Question: What is the value of the measurement in the image?
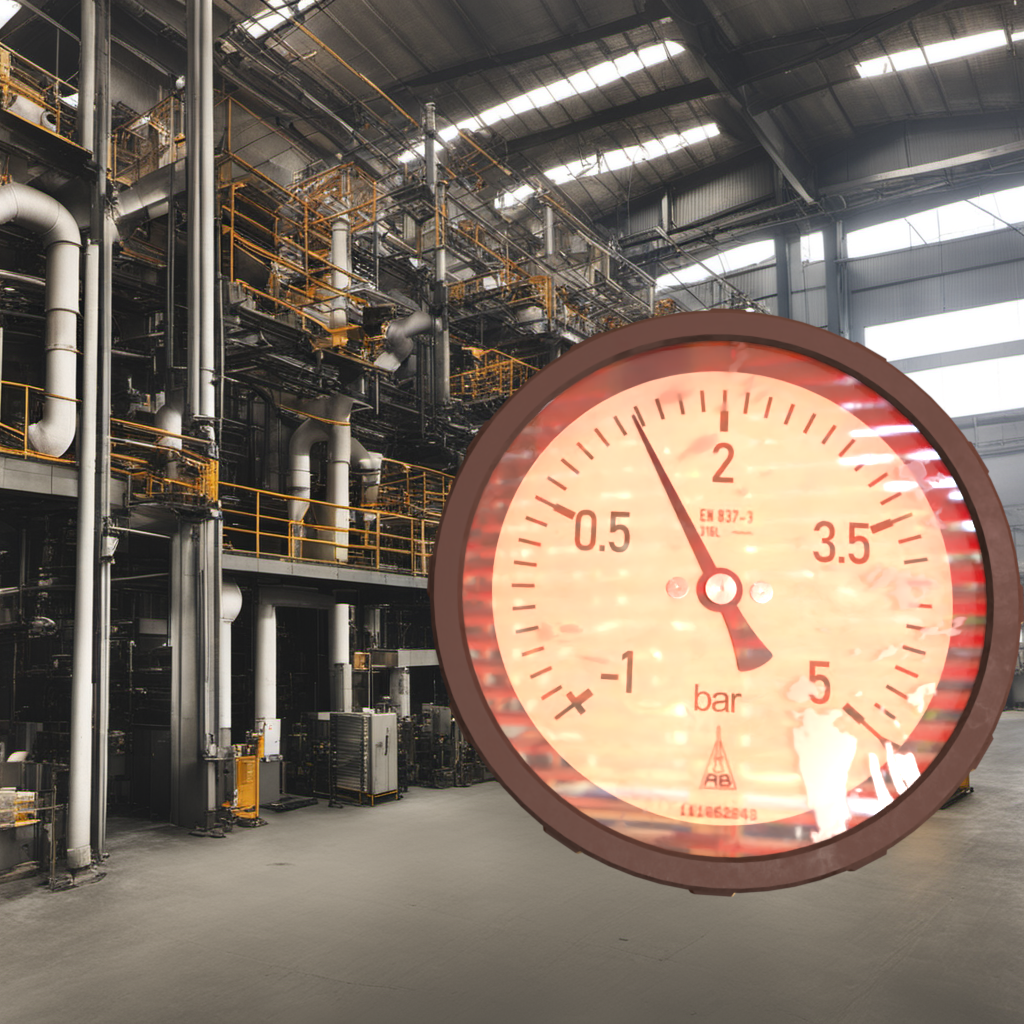
Answer: The result is 1.36
Question: What is the reading range of this measurement?
Answer: The range is from -1 to 5
Question: What is the minimum and maximum value of this measurement?
Answer: The minimum value is -1 and the maximum value is 5